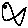
Label: fish